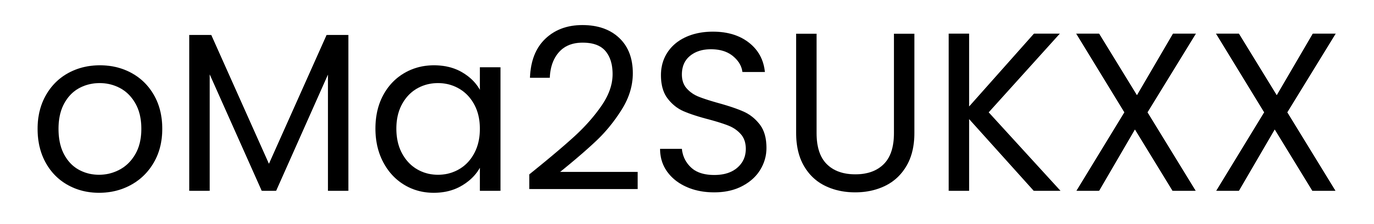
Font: Poppins-Regular